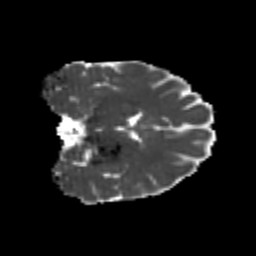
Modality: MD
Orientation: coronal
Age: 26
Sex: female
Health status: healthy
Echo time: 0.074 s